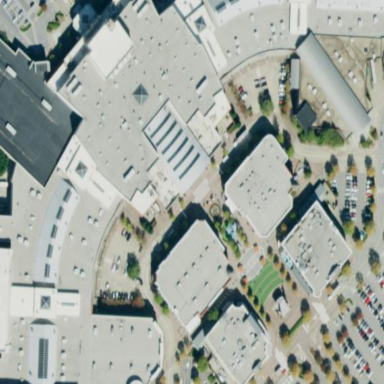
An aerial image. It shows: Retail building.